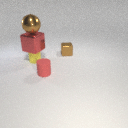
small red rubber cylinder in front of small brown metal cube